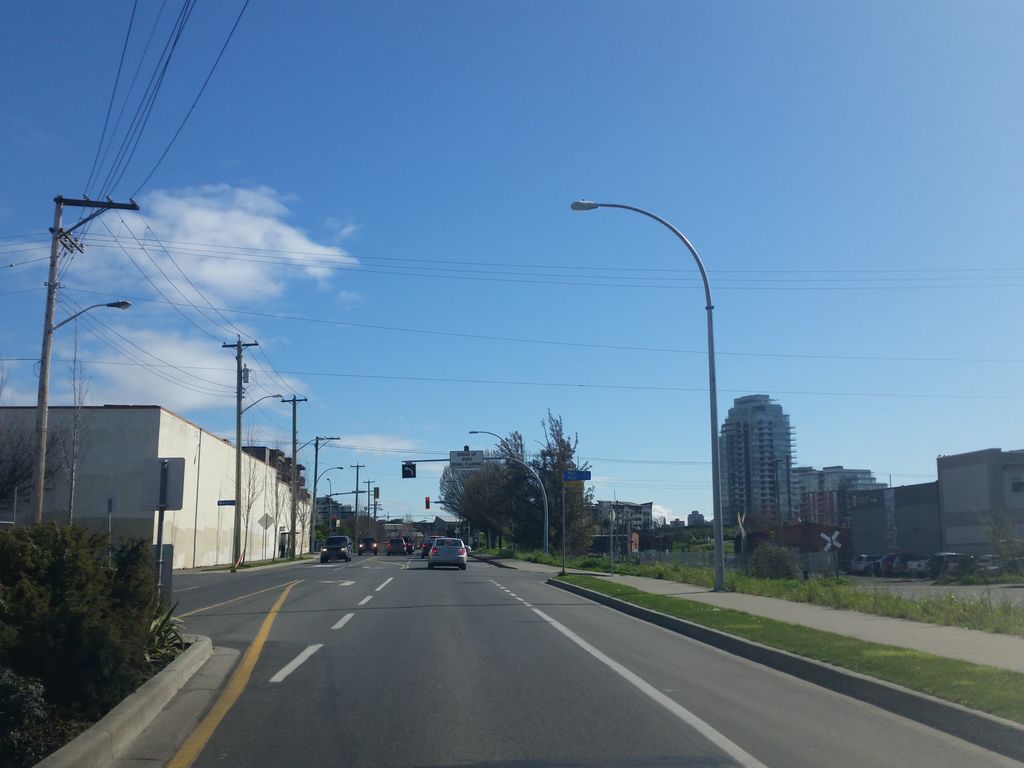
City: victoria